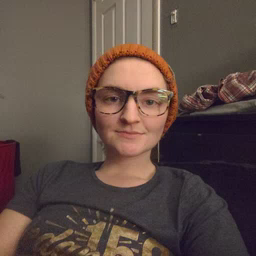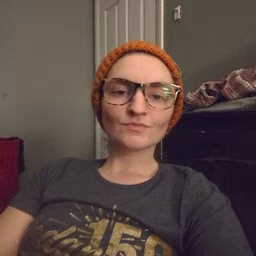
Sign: helicopter